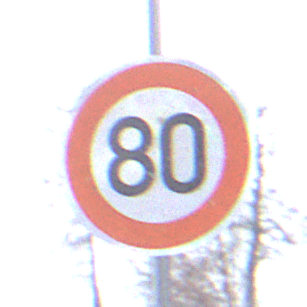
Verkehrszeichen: Geschwindigkeit80
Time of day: MorningAfternoon
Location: Outdoor (Suburban)
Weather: Overcast
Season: NotSpecified
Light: Natural